Field crop: tomato
Growth stage: 1
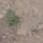
Species: solanum